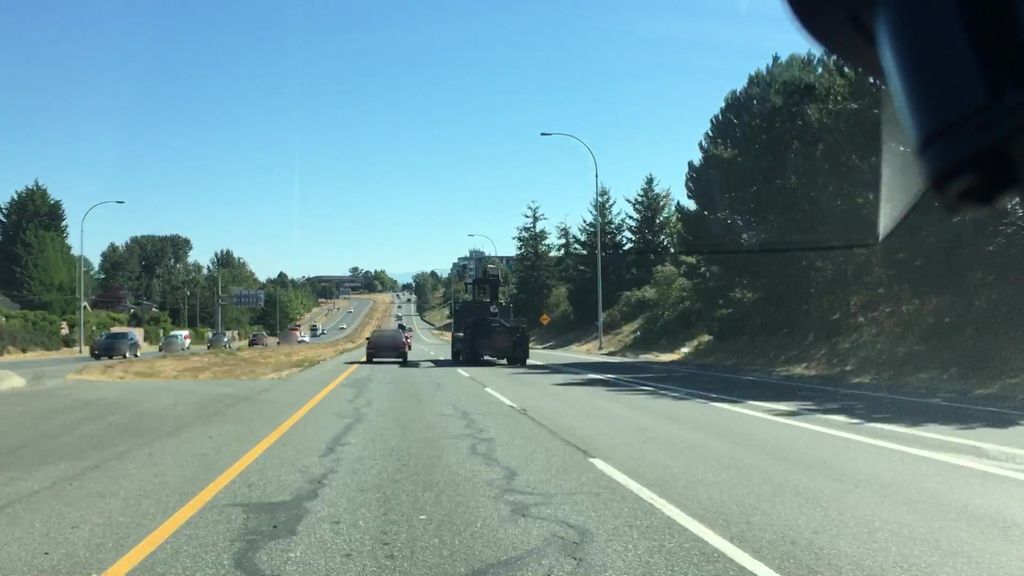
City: victoria